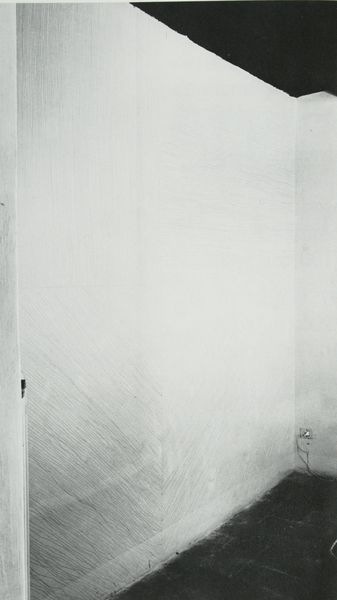
Titel: A wall divided horizontally and vertically into four equal parts
Künstler: Sol Lewitt
Standort: Spoleto
Institution: Privatbesitz
Schlagwörter: schatten, weiß, grau, licht, raum, schwarz, tür, zeichnung, zimmer, schloss, wand, innenraum, boden, decke, ecke, abstrakt, modern, mauer, grafik, linien, detail, türrahmen, striche, foto, fussboden, linie, kabel, schraffur, photo, ecken, diagonal, platten, sol, textil, lewitt, installation, ece, steckdose, scloß, raumecke, sol lewitt, estrich